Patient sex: F
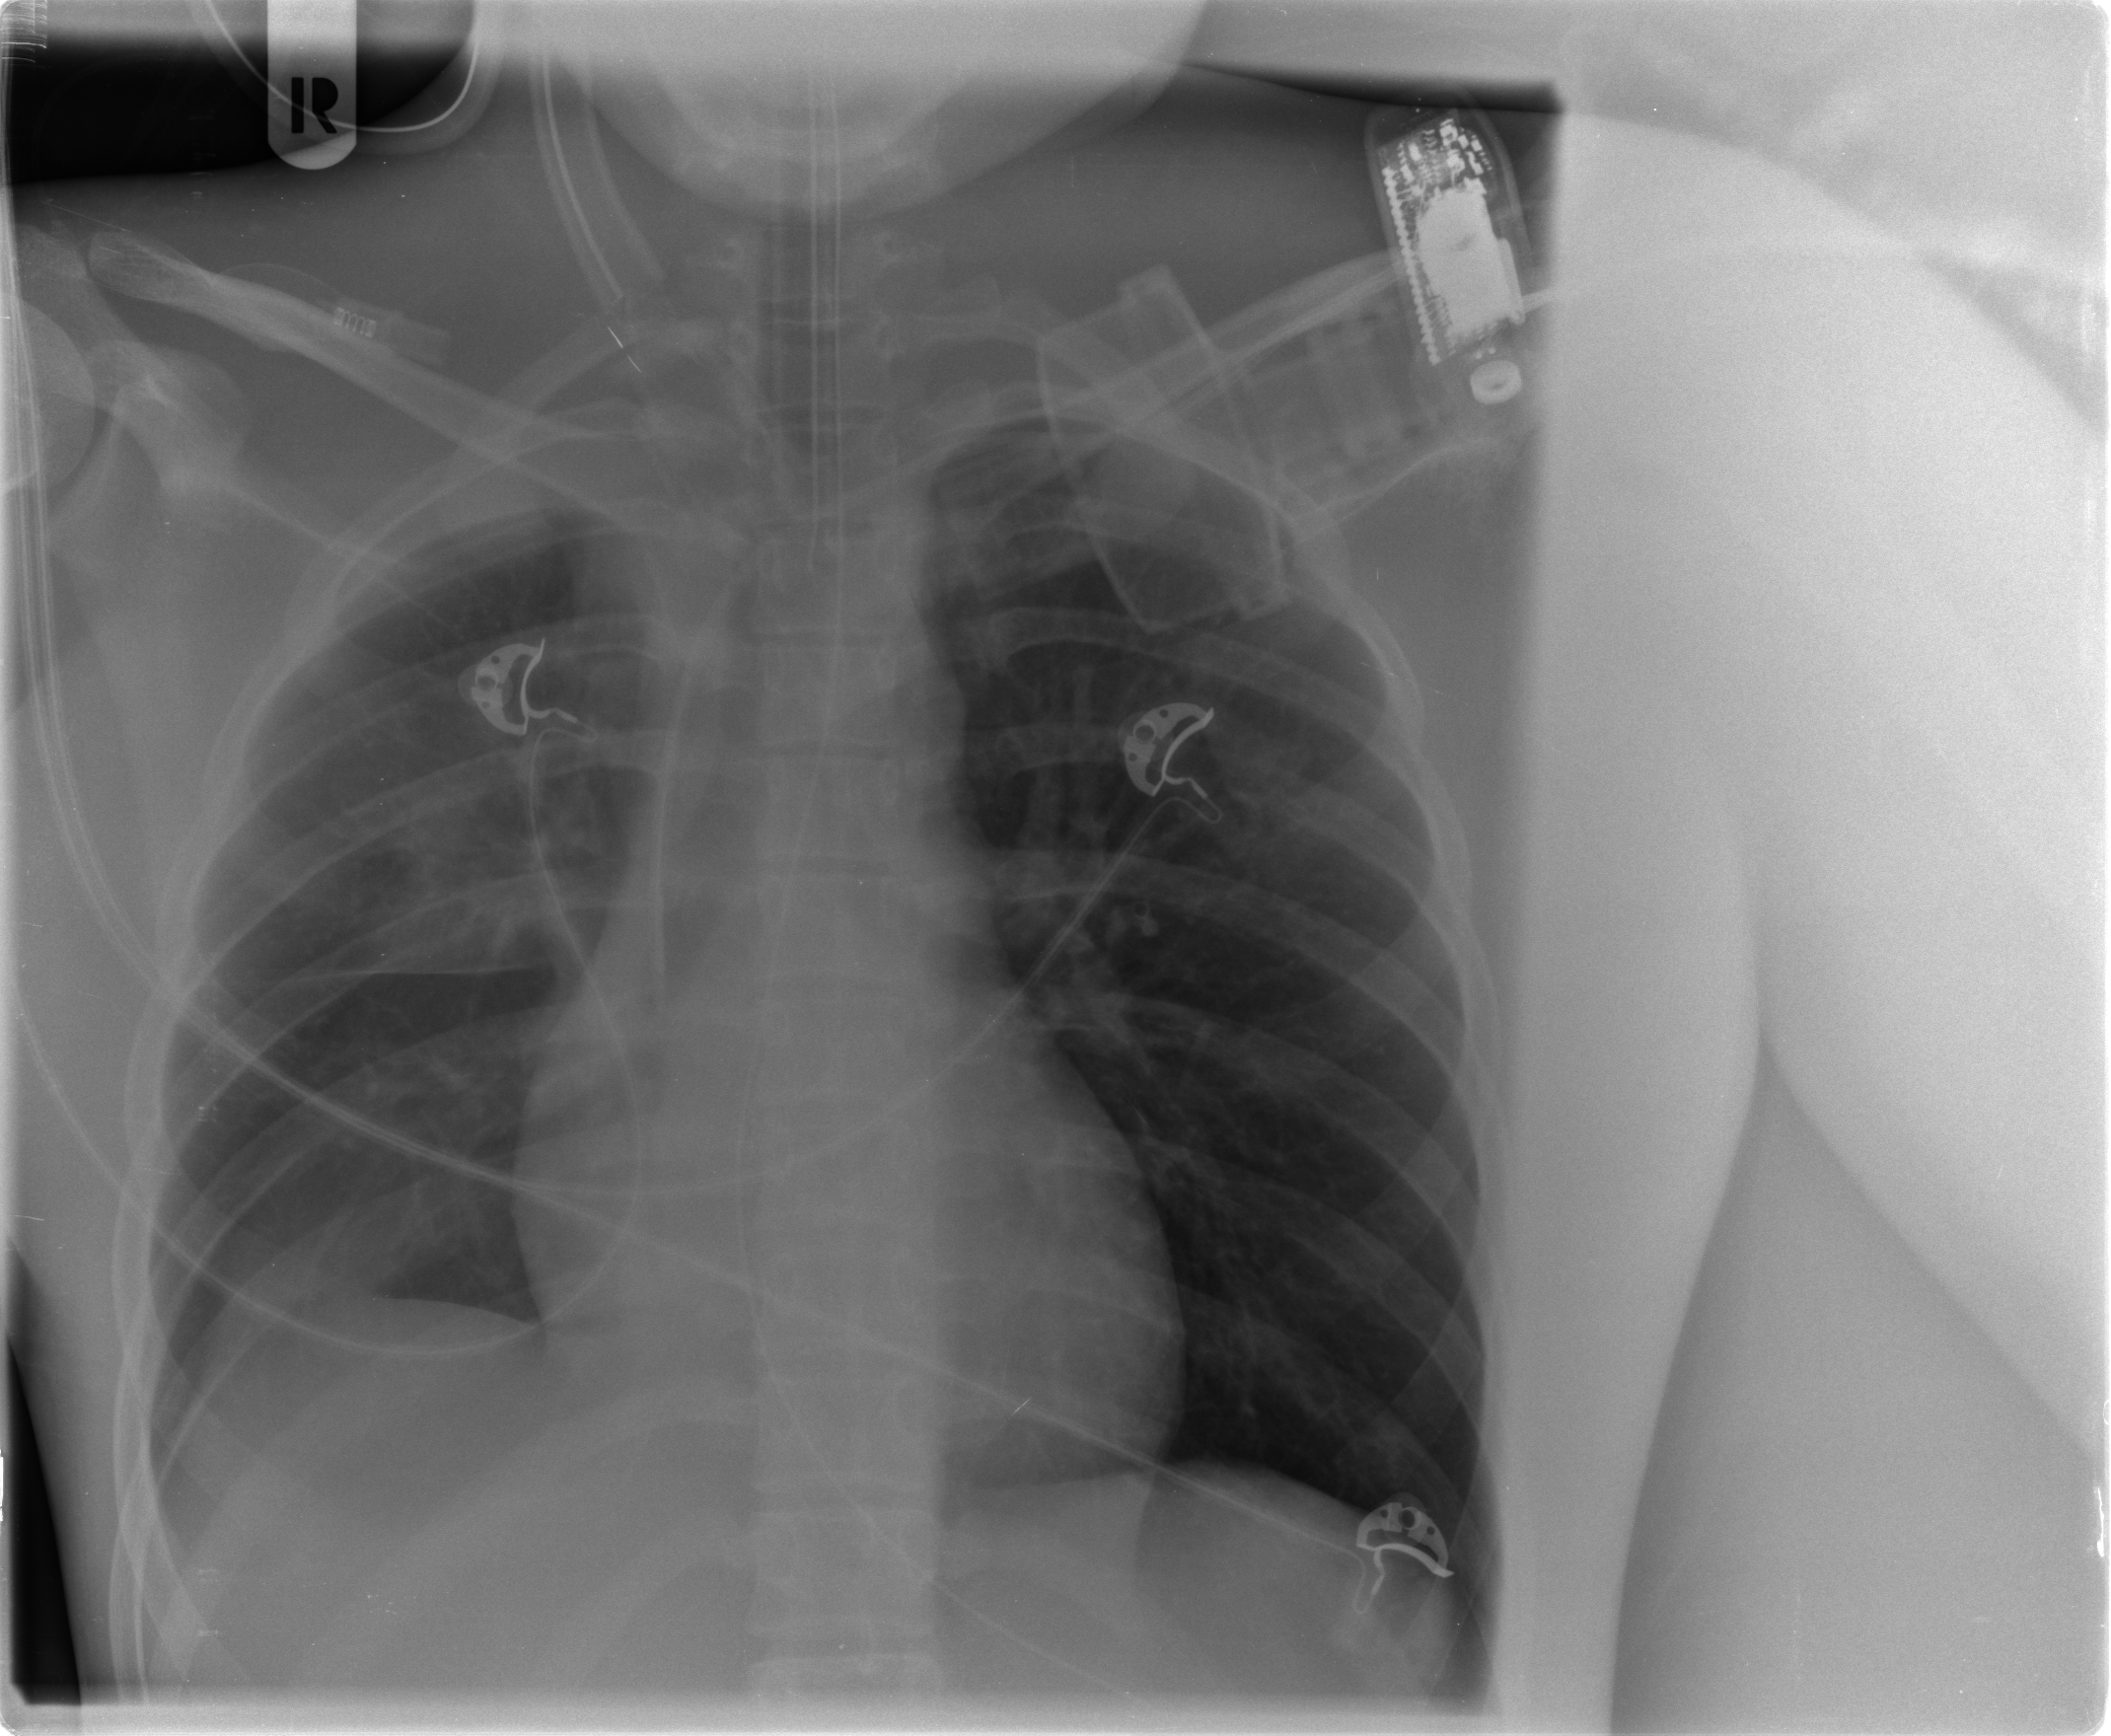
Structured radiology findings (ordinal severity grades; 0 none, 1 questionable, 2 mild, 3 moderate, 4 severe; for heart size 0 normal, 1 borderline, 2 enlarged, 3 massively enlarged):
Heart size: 0
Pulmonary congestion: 0
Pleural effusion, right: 0
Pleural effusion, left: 0
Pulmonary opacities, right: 2
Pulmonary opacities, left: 0
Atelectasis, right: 2
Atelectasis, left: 0